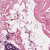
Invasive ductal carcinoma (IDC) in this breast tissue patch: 0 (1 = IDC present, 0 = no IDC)